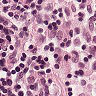
Metastatic tissue present: no